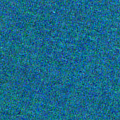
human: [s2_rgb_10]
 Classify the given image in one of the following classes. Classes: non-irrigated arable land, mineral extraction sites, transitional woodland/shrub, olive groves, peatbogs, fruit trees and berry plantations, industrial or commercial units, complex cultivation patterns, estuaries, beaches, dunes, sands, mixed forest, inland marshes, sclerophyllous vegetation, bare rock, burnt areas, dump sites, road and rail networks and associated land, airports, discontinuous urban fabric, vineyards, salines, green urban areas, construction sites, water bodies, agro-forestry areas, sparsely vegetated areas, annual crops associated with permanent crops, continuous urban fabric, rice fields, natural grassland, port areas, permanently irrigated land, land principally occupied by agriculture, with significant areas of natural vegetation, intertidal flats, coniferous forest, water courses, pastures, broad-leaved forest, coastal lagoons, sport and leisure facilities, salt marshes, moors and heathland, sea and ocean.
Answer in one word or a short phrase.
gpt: sea and ocean